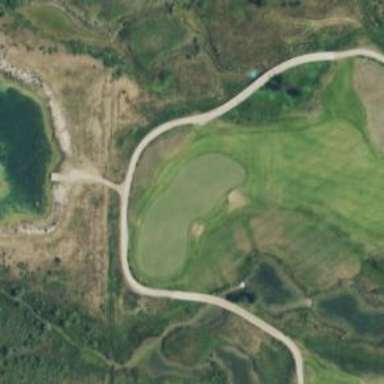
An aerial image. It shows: Grassy pitch designated for golf. It features vibrant green golf course.